Question: I'm assuming that this may be a style issue, but being new to wpf I'm not sure what I should be changing. I have built a user control containg various buttons (whose background colour I have set to be transparent). None the less when added to a form or other user control they exhibit a coloured background when disabled, or when run over by the mouse when enabled (see illustration below)

What do I need to do to remove the grey background on the button's disabled state, and also the blue background that appears on rollover when it is enabled. My aim is to try aand retain a clean and clear rendition of the button images.
Thanks
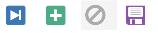
Answer: You would need to override the 'ControlTemplate' of the 'Button' controls using a 'Style.' The following 'Style' will apply to all 'Button' controls, but you can specify a 'Key' for the 'Style' and use it on specific 'Button' controls if you wish.
'''
<Window.Resources>
<Style TargetType="{x:Type Button}">
<Setter Property="Template">
<Setter.Value>
<ControlTemplate TargetType="Button">
<Border x:Name="ButtonContent">
<ContentPresenter />
</Border>
<ControlTemplate.Triggers>
<Trigger Property="IsEnabled" Value="False">
<Setter TargetName="ButtonContent"
Property="Background"
Value="Transparent"/>
</Trigger>
</ControlTemplate.Triggers>
</ControlTemplate>
</Setter.Value>
</Setter>
</Style>
</Window.Resources>
'''